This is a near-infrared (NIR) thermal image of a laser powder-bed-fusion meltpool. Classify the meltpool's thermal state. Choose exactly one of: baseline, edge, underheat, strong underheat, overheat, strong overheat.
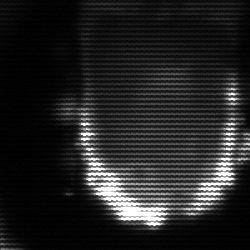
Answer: baseline